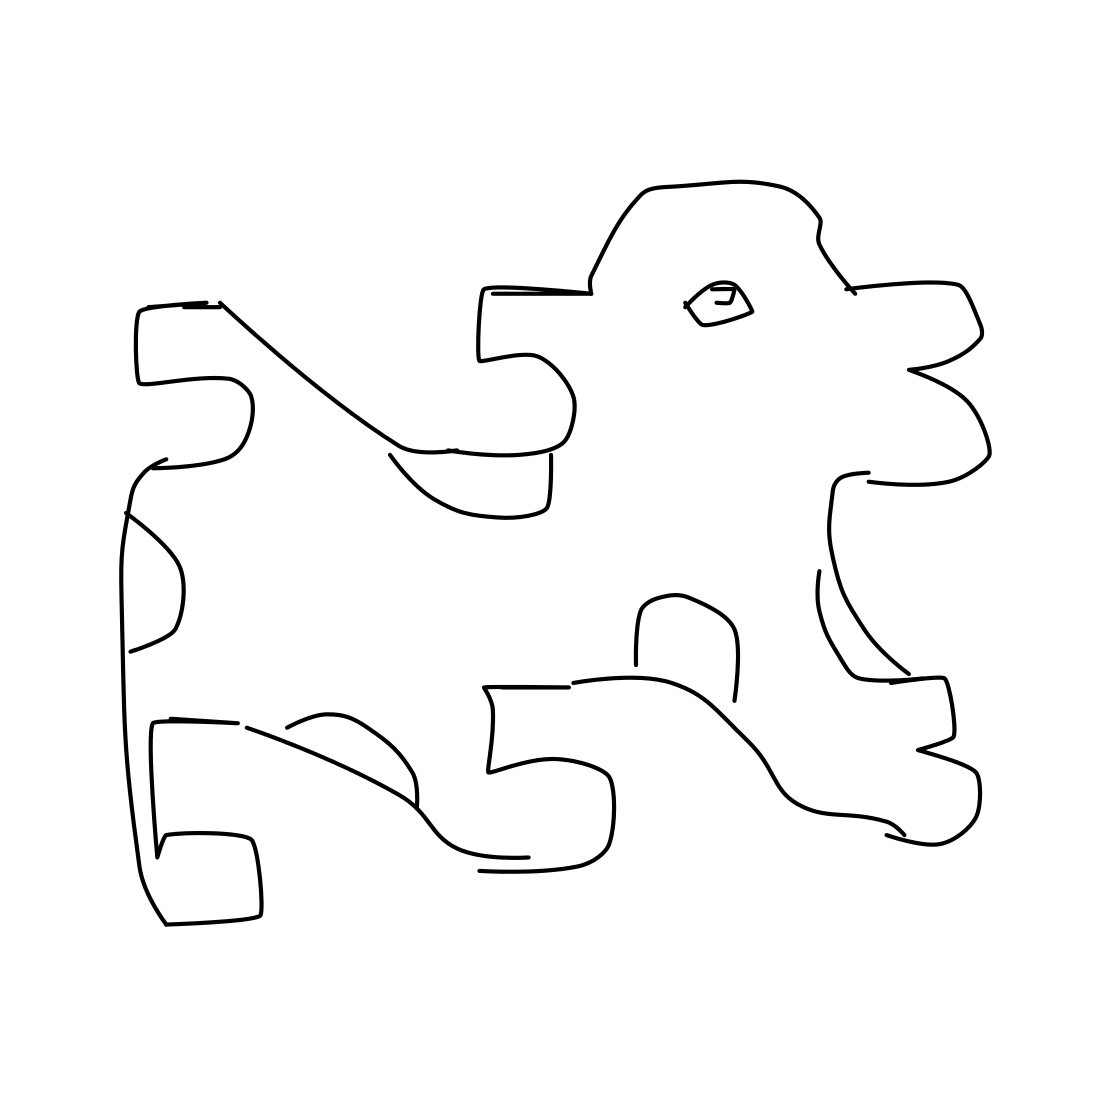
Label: dog